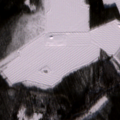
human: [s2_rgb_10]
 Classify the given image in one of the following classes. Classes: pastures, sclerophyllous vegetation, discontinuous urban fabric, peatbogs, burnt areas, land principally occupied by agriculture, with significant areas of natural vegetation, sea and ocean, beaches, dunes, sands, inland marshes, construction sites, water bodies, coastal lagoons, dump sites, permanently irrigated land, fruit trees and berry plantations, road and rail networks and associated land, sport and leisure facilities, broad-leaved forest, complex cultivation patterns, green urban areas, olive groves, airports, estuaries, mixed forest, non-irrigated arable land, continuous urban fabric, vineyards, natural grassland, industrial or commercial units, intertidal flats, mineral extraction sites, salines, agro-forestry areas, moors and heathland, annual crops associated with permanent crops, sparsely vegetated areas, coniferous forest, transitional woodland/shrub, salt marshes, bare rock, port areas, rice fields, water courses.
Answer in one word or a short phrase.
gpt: land principally occupied by agriculture, with significant areas of natural vegetation, broad-leaved forest, coniferous forest, mixed forest, transitional woodland/shrub, peatbogs